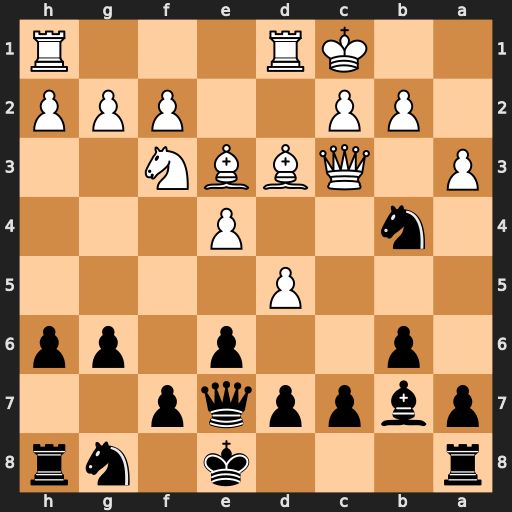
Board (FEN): r3k1nr/pbppqp2/1p2p1pp/3P4/1n2P3/P1QBBN2/1PP2PPP/2KR3R
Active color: b
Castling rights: kq
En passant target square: -
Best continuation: Na2+ Kb1 Nxc3+